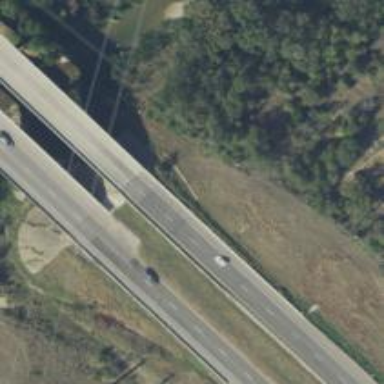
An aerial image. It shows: Asphalt motorway with expressway features.